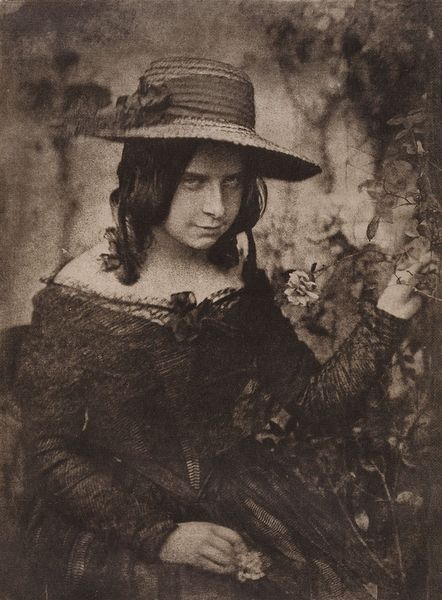
Titel: Girl in Straw Hat
Künstler: David Octavius Hill
Standort: Hamburg
Institution: Museum für Kunst und Gewerbe Hamburg
Schlagwörter: blumen, portrait, figur, foto, fotografie, photographie, photo, lichtbild, japanpapier, bildwerke, heliogravur, angewandte und bildende kunst, hessische systematik, blüte, porträt, mädchen, porträtfotografie, porträtphotographie, hüftbild, heliogravüre, photogravüre, fotogravüre, kartonpassepartout